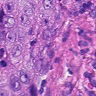
Metastatic tissue present: yes